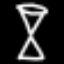
Label: hourglass